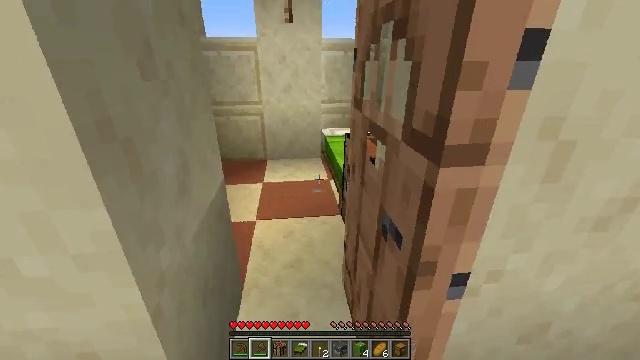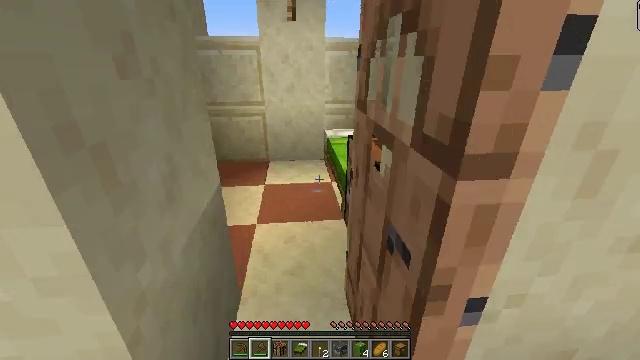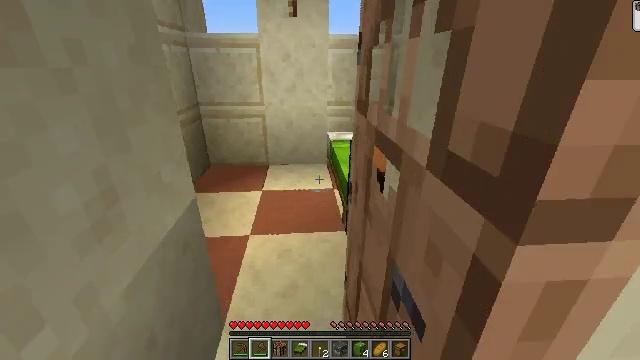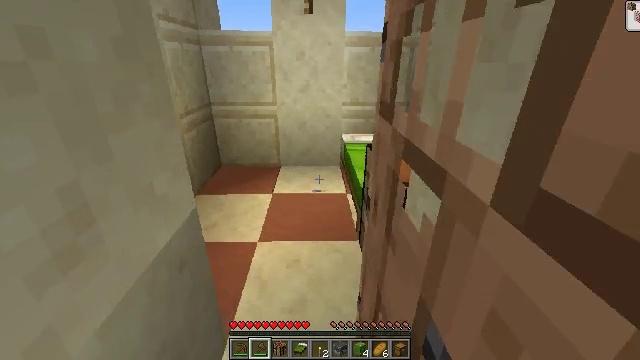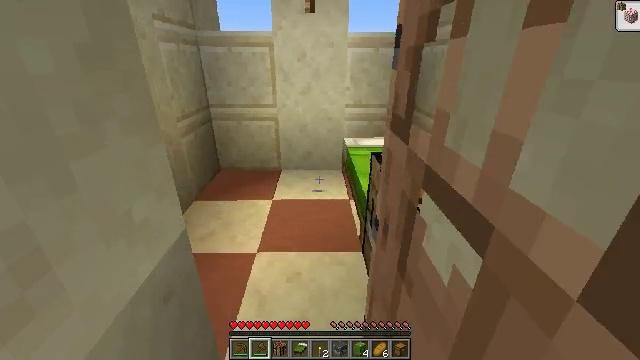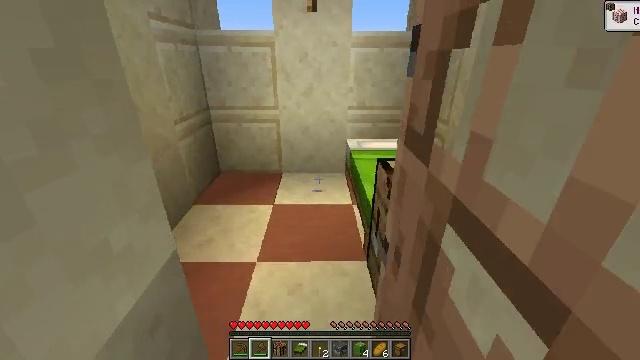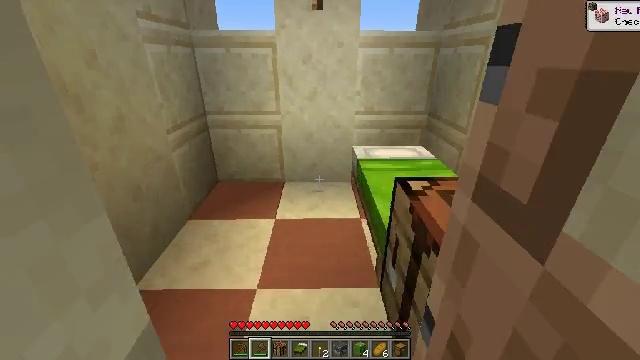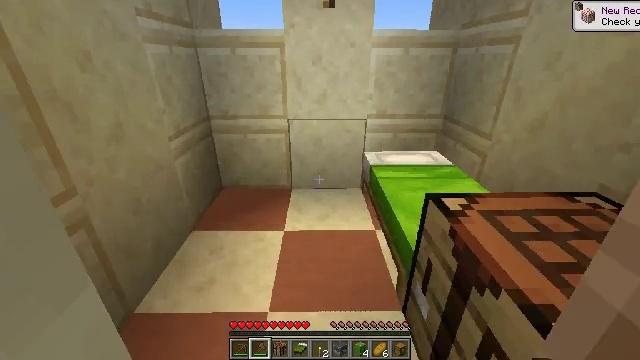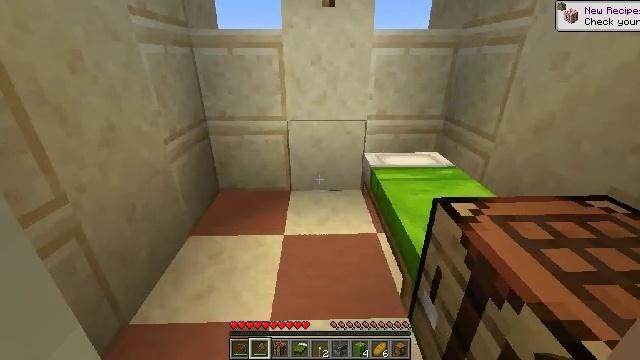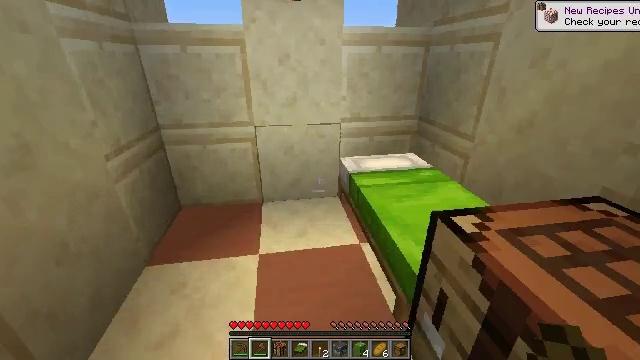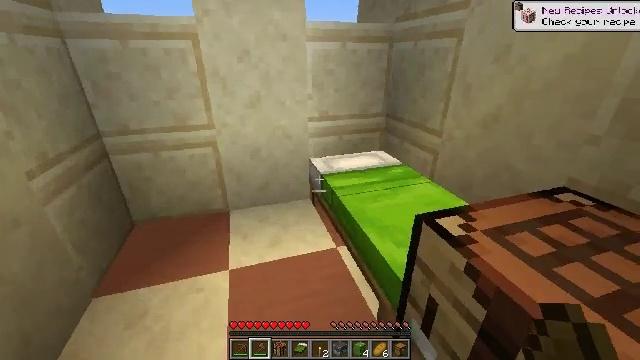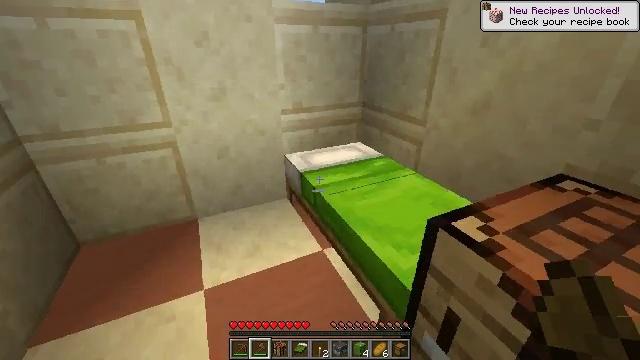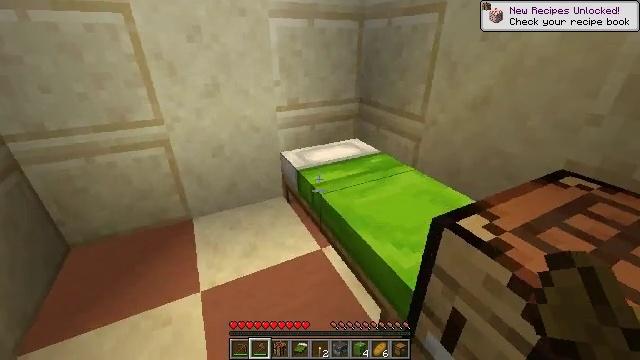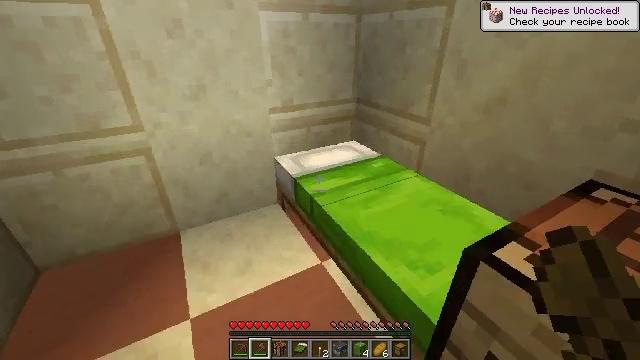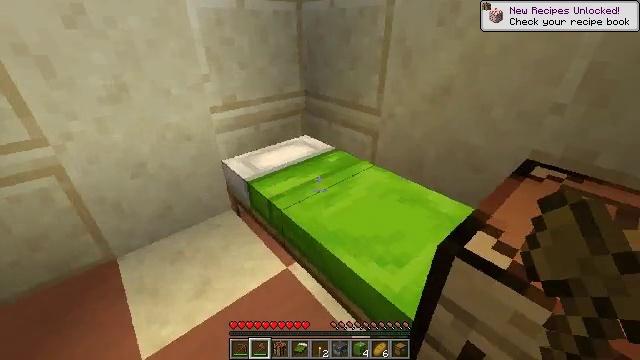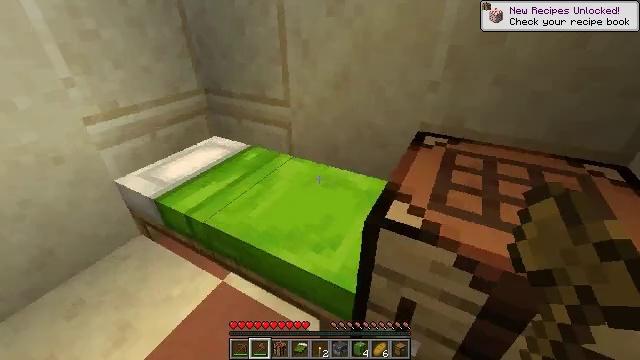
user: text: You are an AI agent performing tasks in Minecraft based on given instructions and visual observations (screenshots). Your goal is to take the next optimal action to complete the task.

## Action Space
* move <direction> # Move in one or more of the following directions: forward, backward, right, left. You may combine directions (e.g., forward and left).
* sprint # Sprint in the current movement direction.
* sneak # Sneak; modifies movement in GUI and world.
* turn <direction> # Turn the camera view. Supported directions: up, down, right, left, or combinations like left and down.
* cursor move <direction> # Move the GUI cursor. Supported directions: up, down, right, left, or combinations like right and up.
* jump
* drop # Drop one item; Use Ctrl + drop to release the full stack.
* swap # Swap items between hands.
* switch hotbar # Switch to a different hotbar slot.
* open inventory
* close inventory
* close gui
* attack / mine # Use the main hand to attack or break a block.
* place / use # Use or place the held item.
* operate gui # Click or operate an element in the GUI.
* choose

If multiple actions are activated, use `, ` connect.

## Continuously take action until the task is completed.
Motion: motion action
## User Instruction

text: Break the hay block to collect it.
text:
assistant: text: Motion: move forward and move right
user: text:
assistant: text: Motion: move forward and move right, turn left
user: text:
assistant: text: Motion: move forward and move right, turn left
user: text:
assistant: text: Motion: move forward
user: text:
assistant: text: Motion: move forward
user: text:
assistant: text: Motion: move forward and move left
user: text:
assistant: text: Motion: move forward and move left
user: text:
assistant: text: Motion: move forward and move left
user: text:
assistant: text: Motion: move forward and move left, turn right
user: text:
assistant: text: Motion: move forward and move left, turn right
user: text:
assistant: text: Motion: move forward and move left, turn right and down
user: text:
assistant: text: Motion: move forward, turn right
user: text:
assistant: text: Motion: turn right
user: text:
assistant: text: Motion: turn right and down
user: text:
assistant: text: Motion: turn right and down
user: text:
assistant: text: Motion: move right, turn right
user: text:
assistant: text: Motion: move right, turn right and up
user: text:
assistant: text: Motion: move right, turn right and up
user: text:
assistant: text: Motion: move right, turn right
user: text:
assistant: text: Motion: move right
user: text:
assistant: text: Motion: move forward and move right
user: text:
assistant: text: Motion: move forward and move right
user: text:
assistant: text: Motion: move forward
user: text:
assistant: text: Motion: move forward
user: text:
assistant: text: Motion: move forward, turn right and down
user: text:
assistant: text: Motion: move forward, turn right and down
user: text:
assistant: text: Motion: move forward, turn right
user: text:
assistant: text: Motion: move forward
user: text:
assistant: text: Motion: move forward, turn right
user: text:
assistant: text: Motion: move forward, turn right